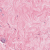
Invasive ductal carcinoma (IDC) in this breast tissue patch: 0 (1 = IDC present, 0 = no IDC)